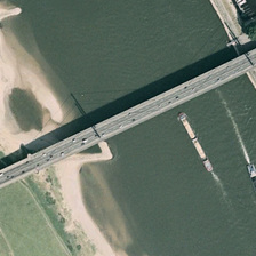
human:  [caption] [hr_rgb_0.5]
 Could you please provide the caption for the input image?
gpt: two narrow long ship is going across the double tower stayed cable bridge .

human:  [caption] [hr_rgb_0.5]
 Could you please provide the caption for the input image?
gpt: a long bustling highway bridge spans the river which has two ships on it .

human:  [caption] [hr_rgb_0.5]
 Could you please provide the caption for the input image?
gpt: the bridge links two towns with two boats below .

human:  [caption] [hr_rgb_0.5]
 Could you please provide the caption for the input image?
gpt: there are two lathy freighter near the suspension bridege .

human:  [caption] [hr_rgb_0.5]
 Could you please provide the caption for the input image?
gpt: some cars are on a bridge over a green river with two long boats in it .